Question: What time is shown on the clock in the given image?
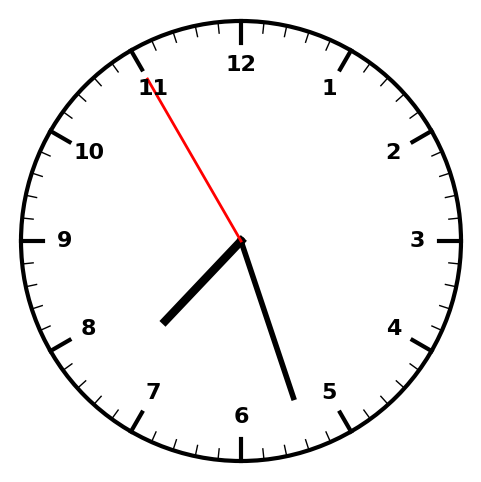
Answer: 07:26:55